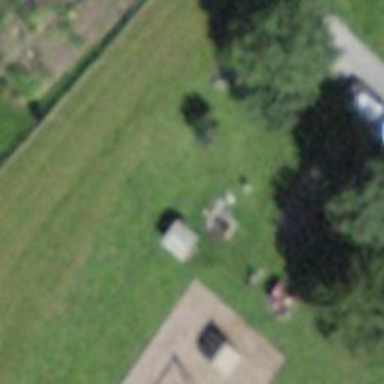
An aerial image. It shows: Picnic site for tourists.